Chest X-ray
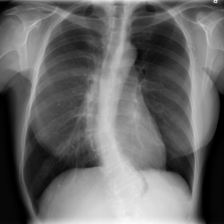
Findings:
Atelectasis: negative
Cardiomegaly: negative
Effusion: negative
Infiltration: negative
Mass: negative
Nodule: negative
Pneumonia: negative
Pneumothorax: negative
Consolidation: negative
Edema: negative
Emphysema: negative
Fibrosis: negative
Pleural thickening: negative
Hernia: negative